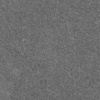
Label: dusty